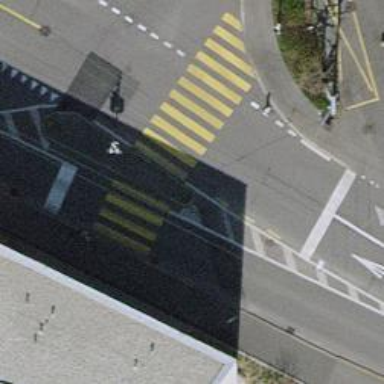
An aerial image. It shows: Crossing with traffic signals and pedestrian island.